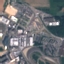
Land use / land cover: Industrial